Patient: sex M, age 75
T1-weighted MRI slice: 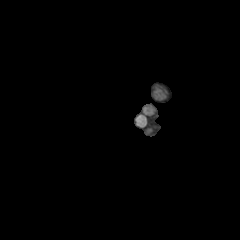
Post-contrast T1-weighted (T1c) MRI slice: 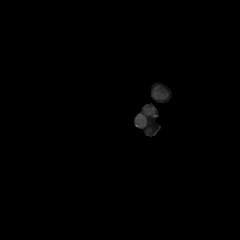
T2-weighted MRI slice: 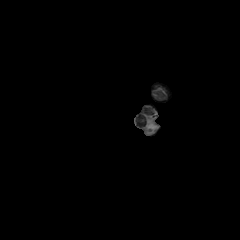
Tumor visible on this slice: no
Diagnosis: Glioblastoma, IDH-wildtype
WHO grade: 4